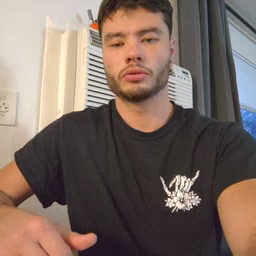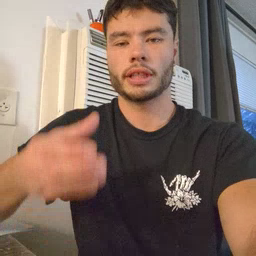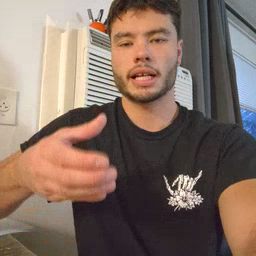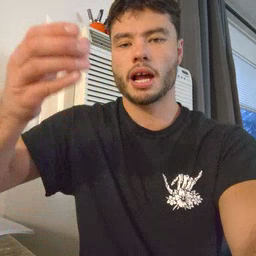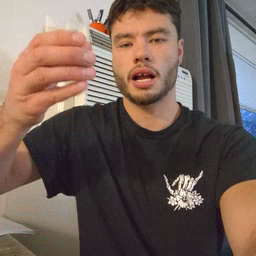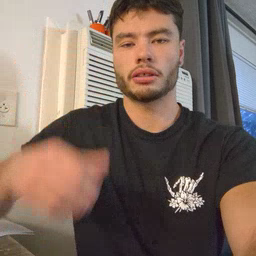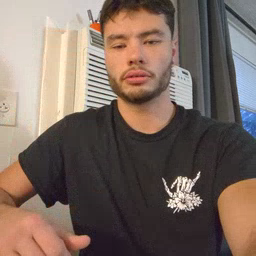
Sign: can